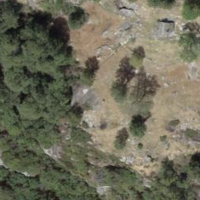
EUNIS habitat code: 41
Species observed at this site:
Stellaria nemorum